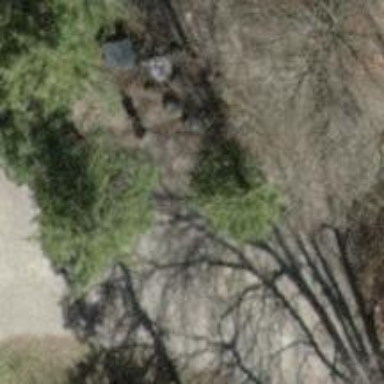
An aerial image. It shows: Picnic site with barbecue amenities available.